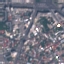
Land use / land cover: Residential